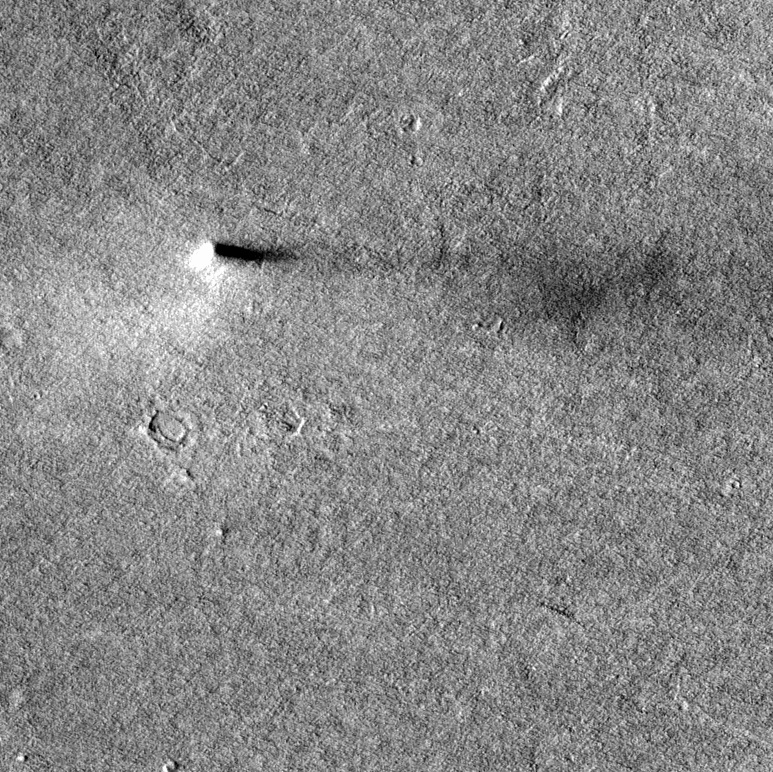
Label: dustdevil